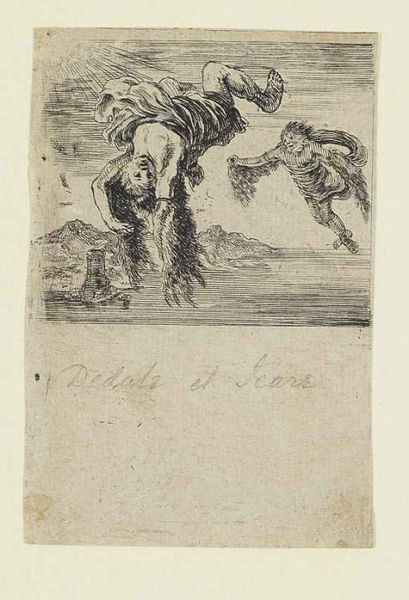
Titel: Jeu de la Mythologie - Dedale et Icare
Künstler: Stefano della Bella
Standort: Karlsruhe
Institution: Staatliche Kunsthalle Karlsruhe
Schlagwörter: berg, feder, felsen, flügel, fuß, gott, himmel, kopf, körper, mann, meer, nackt, wasser, weiß, wolken, landschaft, menschen, see, ufer, bewegung, frau, grau, licht, männer, rücken, schwarz, skizze, zeichnung, bart, arme, federn, mensch, rembrandt, tod, bild, horizont, hügel, wind, sonne, boden, haare, kind, vater, blatt, fliegen, turm, engel, beine, schrift, zwei, berge, gebirge, grafik, graphik, figuren, luft, duktus, jeans, oberkörper, fallen, striche, unterschrift, burg, flammen, strahlen, flug, schweben, schwarzweiss, schraffur, radierung, stich, seite, text, fliegend, bleistift, mythologie, wachs, antik, götter, teufel, griechisch, sage, fall, sturz, kupferstich, sohn, stürzen, sonnne, schmelzen, buchillustration, absturz, kopfüber, ikarus, mytholgie, fallend, dädalus, flüel, daedalos, über kopf, hybris, et, licht#, dedalus, dedatz, scare, capriccios, meeresoberfäche, daedalus und ikarus, fal, fleigt, scars, leans, dadalus, vaater, himmel fliegen